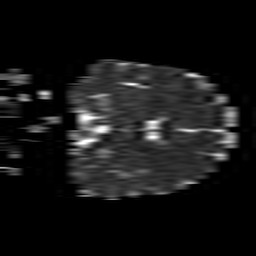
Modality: ADC
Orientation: coronal
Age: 30
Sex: female
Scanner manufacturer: philips
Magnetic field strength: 1.5 T
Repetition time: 3.4 s
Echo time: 0.06922 s